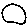
Label: circle